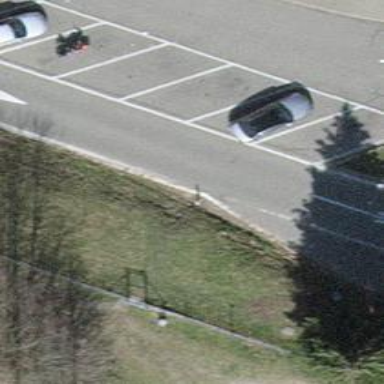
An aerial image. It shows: Rest area along the road.